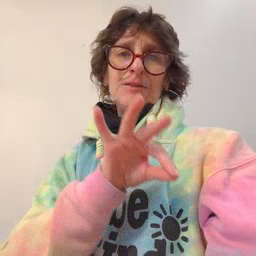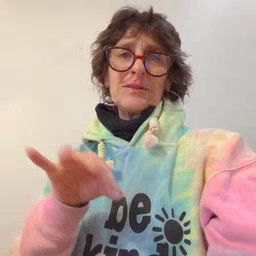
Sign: frenchfries